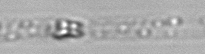
Label: Dactyliosolen_blavyanus